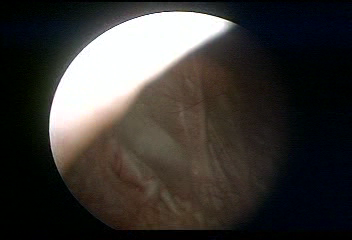
Modality: WLC
Class: Normal mucosa
Bladder cancer association: No